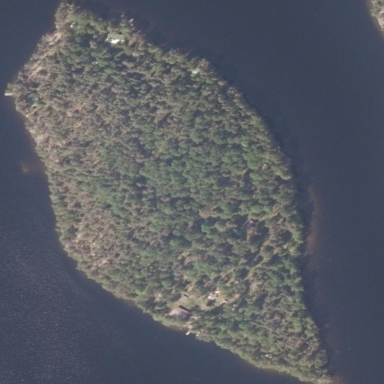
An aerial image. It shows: Islet.